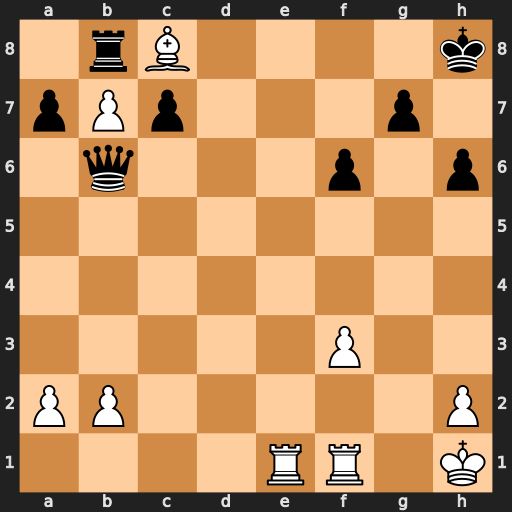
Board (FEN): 1rB4k/pPp3p1/1q3p1p/8/8/5P2/PP5P/4RR1K
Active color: w
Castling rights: -
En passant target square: -
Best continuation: Re8+ Kh7 Bf5+ g6 Rxb8